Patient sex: M
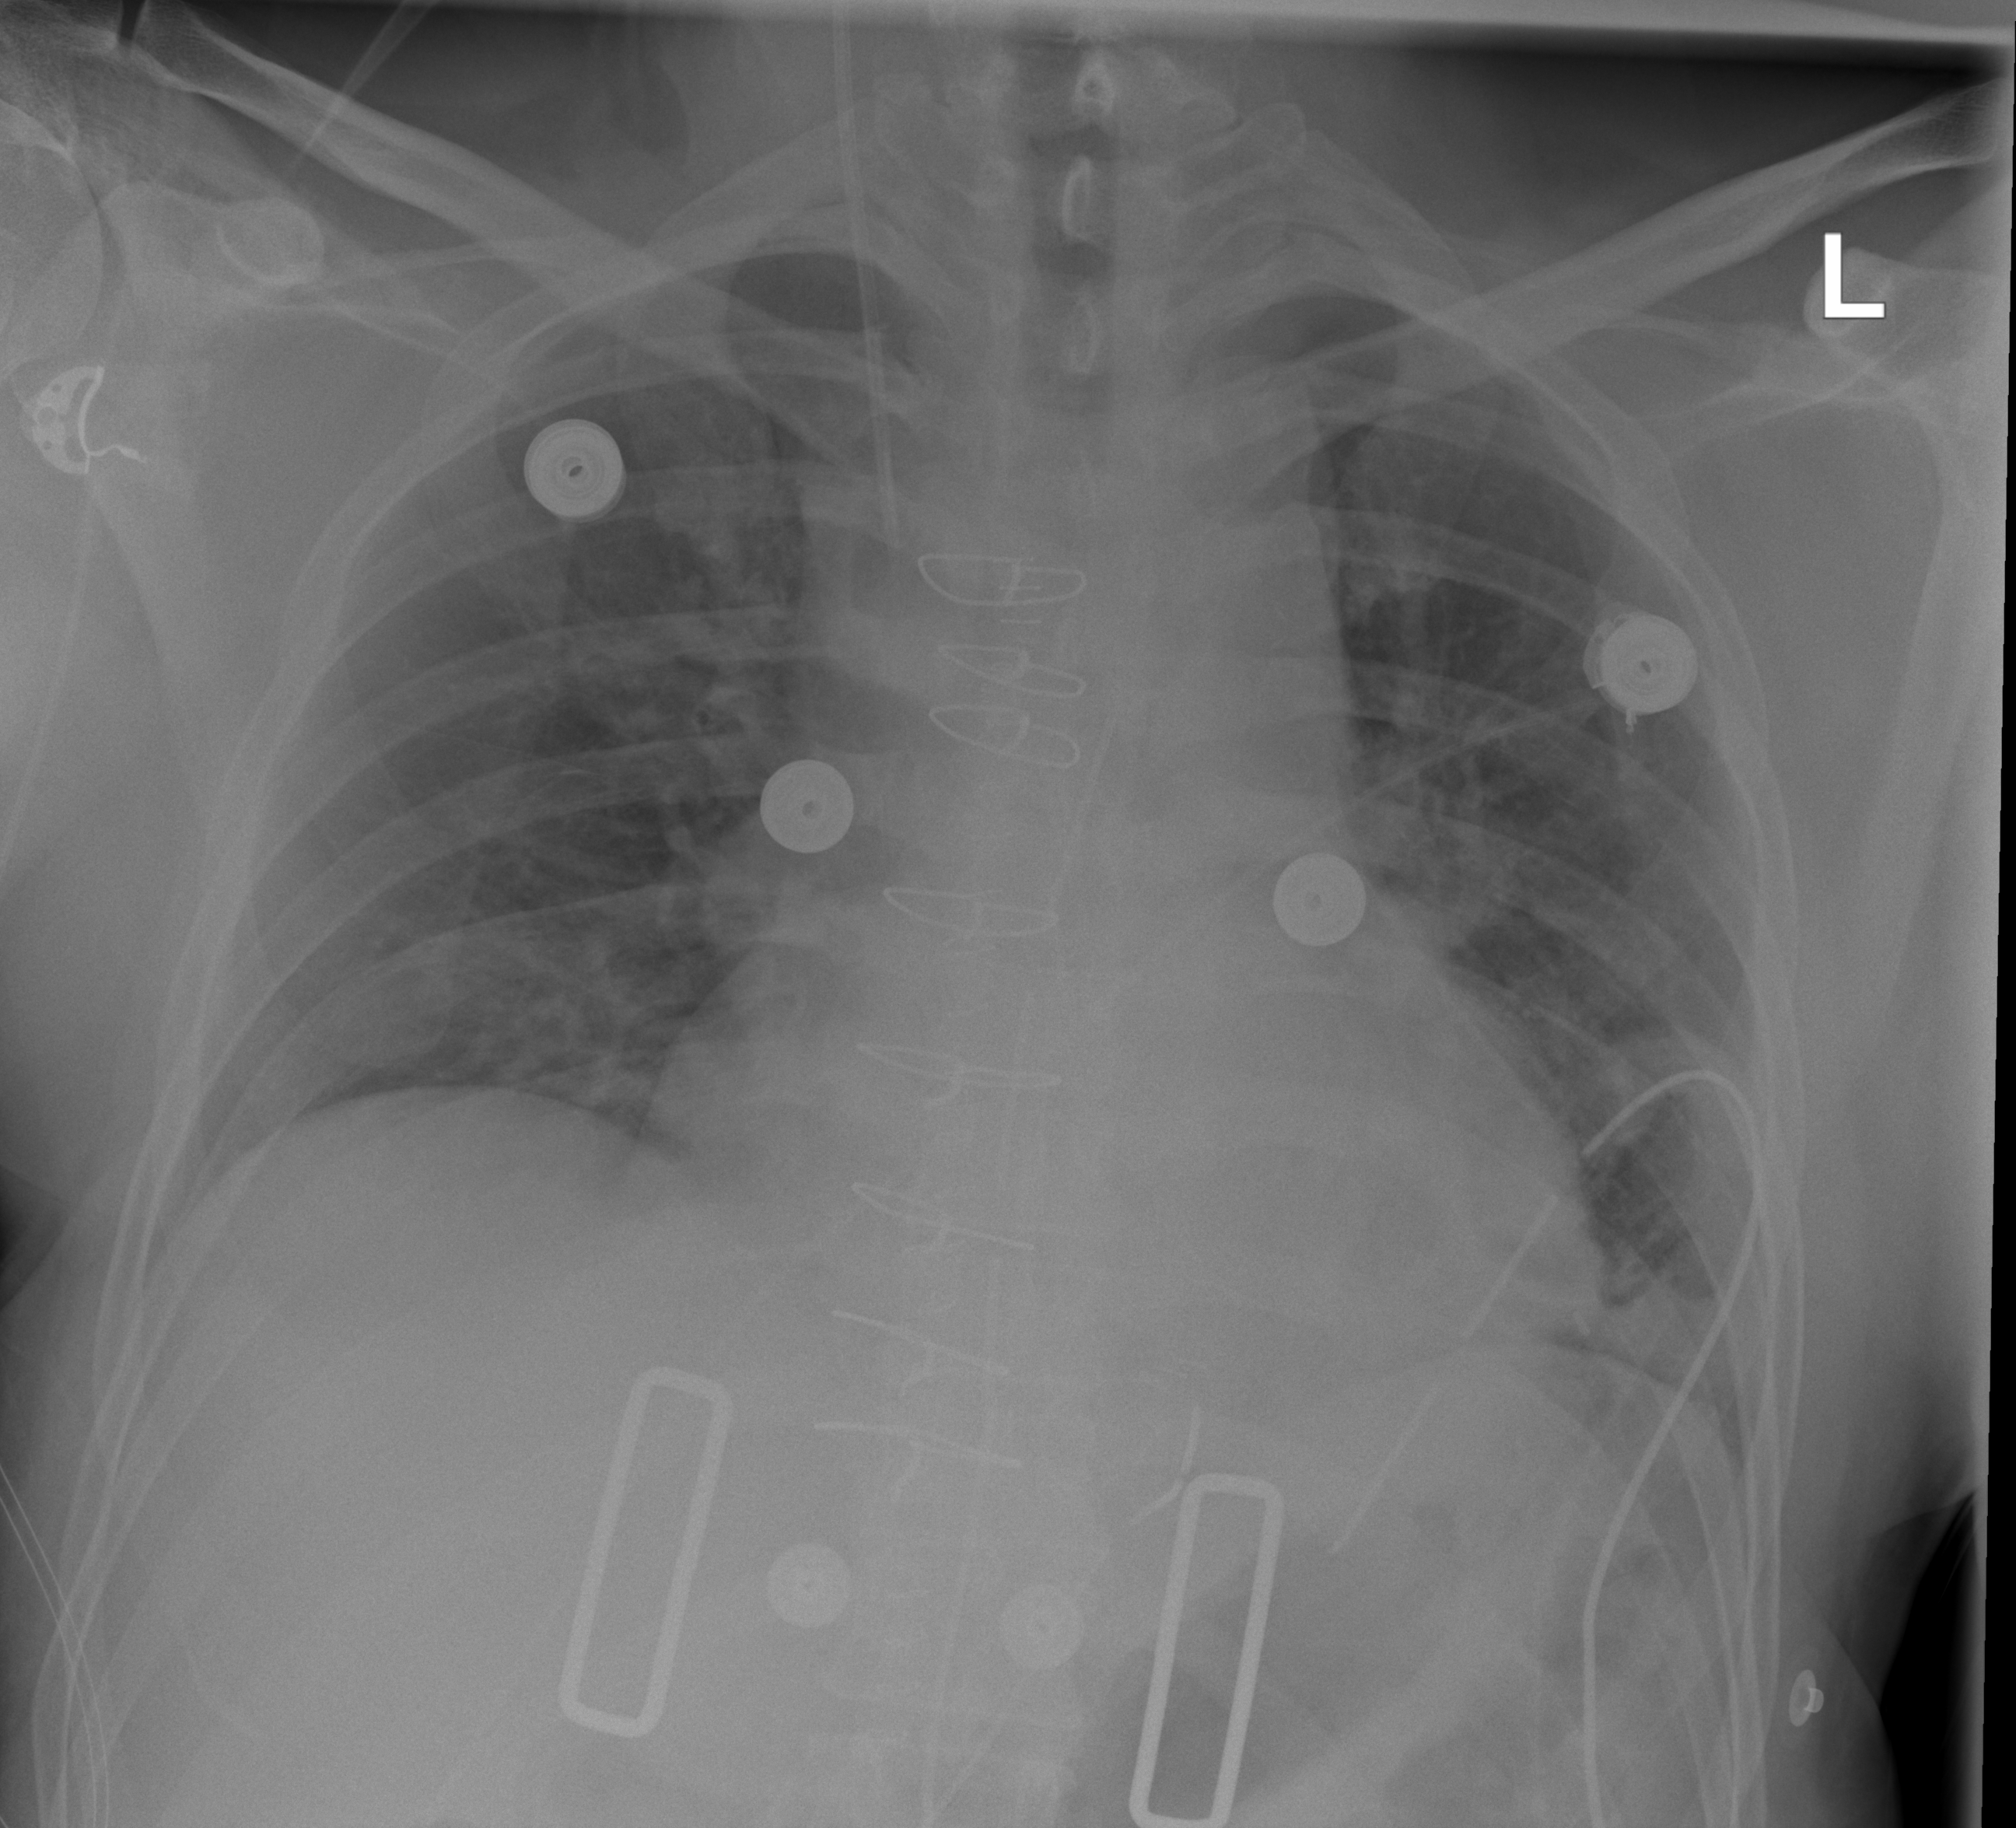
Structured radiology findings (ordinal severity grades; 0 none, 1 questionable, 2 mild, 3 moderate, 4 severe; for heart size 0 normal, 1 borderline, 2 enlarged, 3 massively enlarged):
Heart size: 1
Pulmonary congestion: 2
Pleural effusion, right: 0
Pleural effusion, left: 0
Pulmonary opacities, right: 0
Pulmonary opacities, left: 0
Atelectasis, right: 0
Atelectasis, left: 2